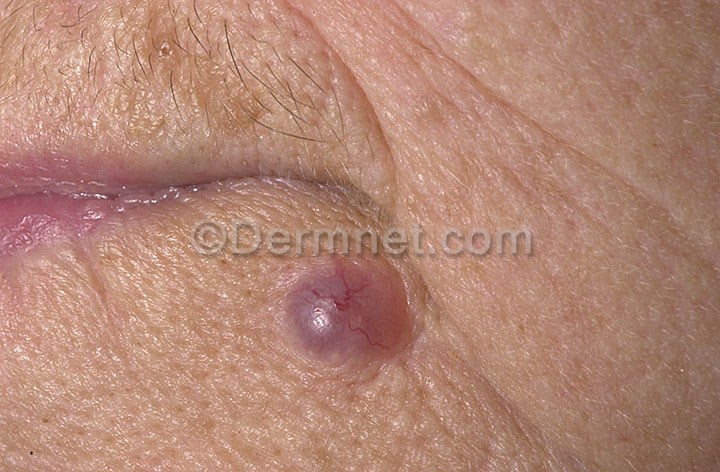
Disease: Seborrheic Keratoses and other Benign Tumors